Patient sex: F
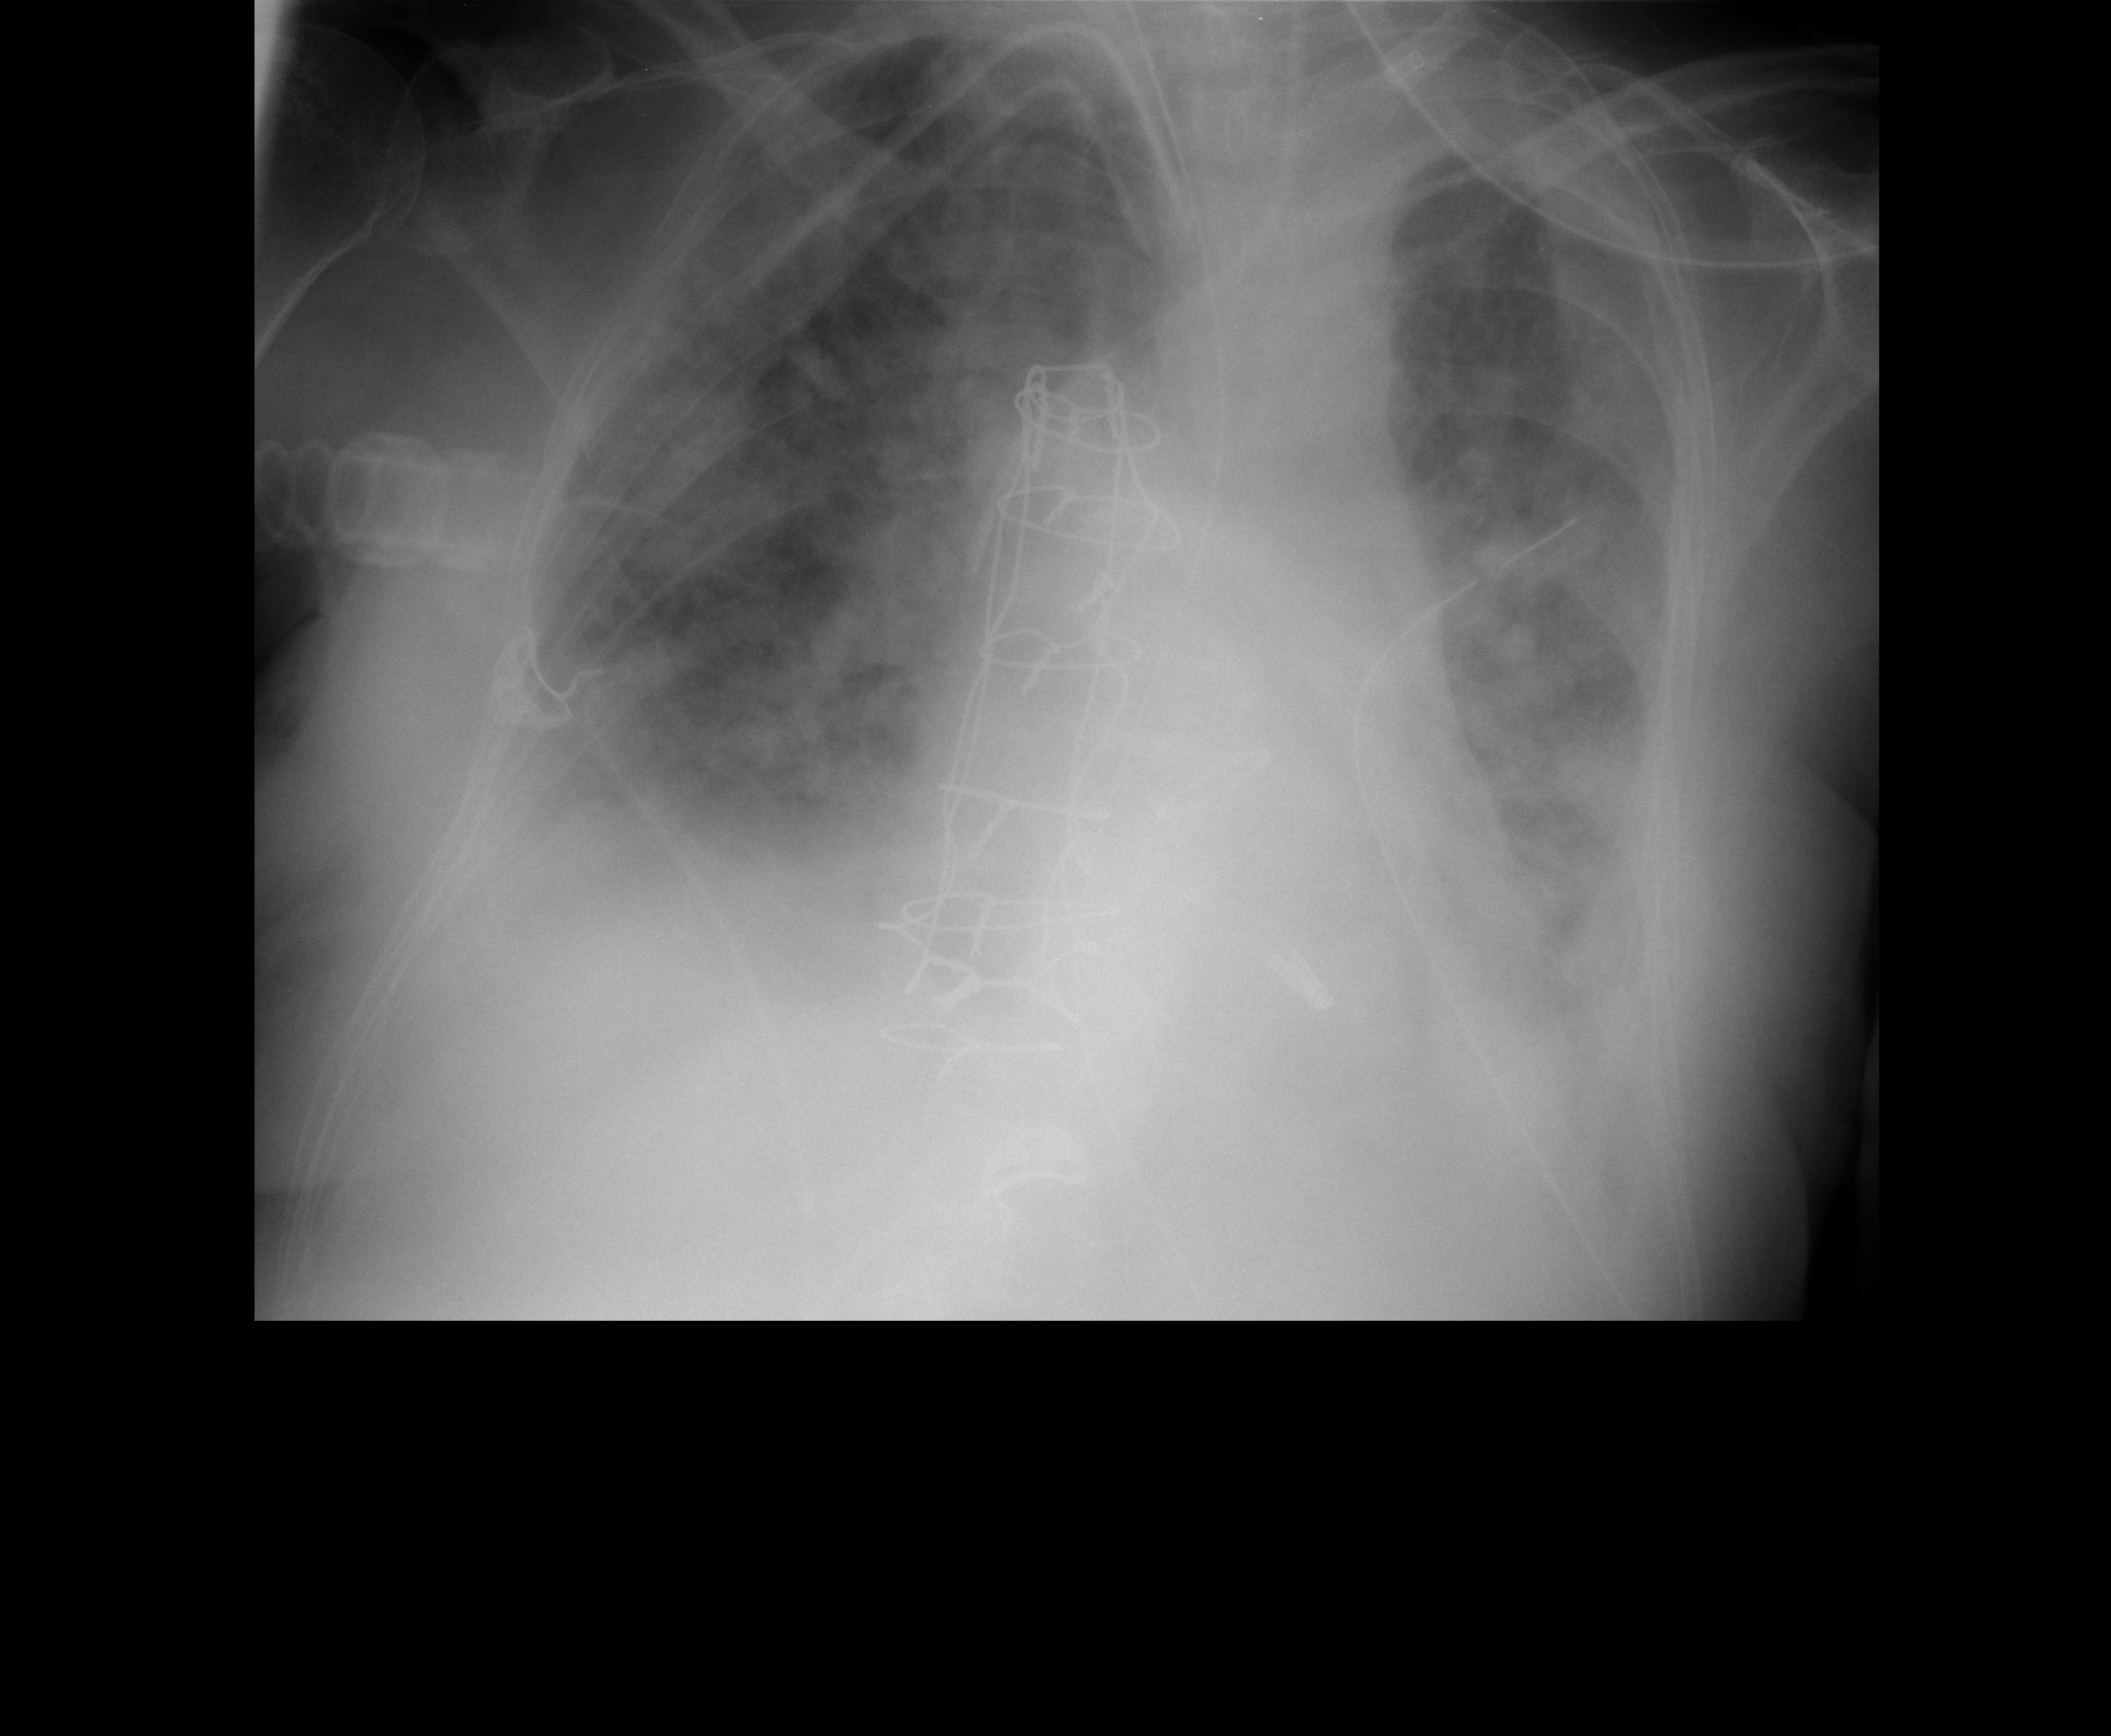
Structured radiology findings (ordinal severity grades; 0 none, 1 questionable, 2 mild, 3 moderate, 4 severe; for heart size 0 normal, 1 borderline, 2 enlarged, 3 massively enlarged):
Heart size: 0
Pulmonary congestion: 2
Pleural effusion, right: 2
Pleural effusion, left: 2
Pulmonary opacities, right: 3
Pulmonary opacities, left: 3
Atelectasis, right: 2
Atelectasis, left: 2